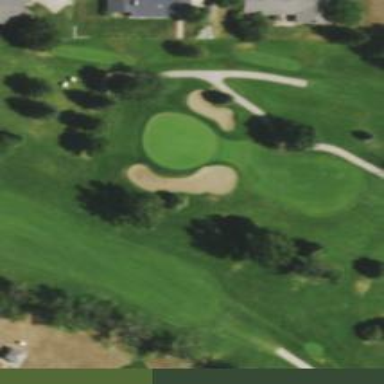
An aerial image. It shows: View of golf hole.